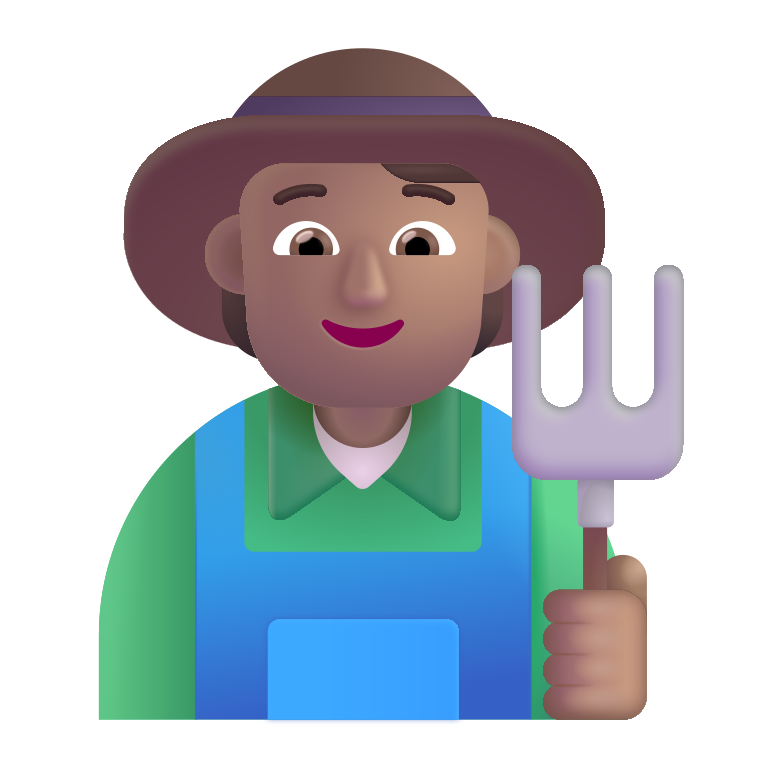
farmer color